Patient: sex M, age 61
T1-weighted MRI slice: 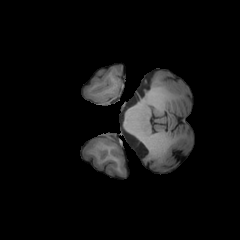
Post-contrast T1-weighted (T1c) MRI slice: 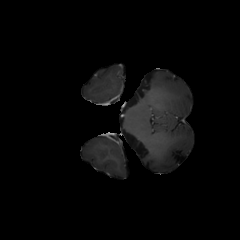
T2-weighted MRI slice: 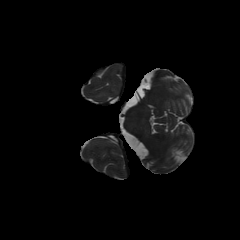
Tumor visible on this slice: no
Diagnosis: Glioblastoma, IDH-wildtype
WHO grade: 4